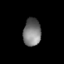
Tissue: skin
Cell type: Epithelial cells
Senescence score: 0.2592
Nuclear area (px): 474
Mean DAPI intensity: 121.475